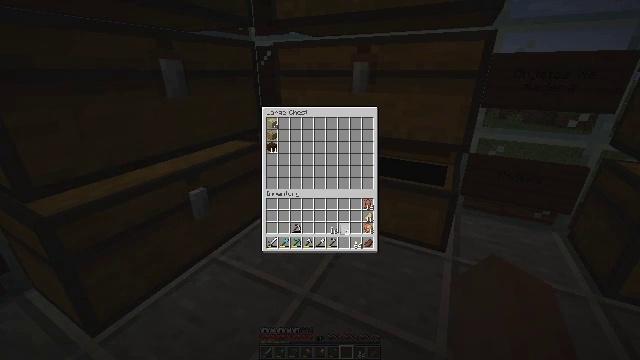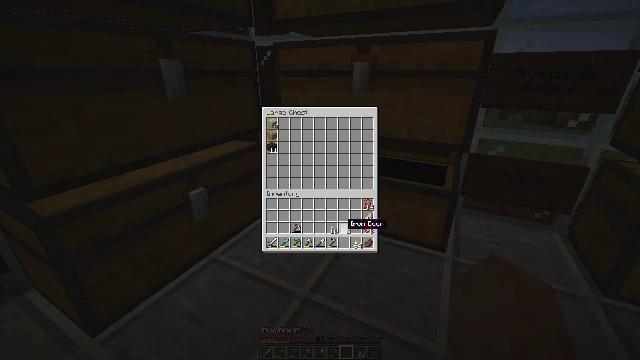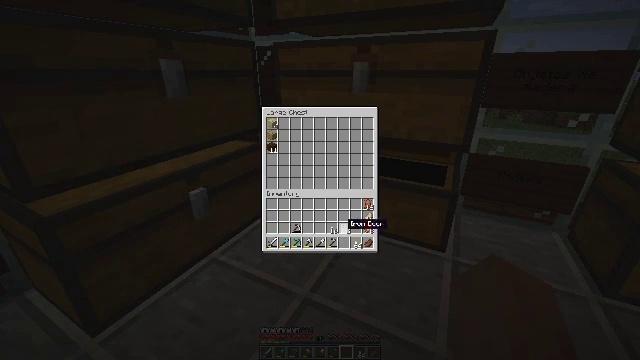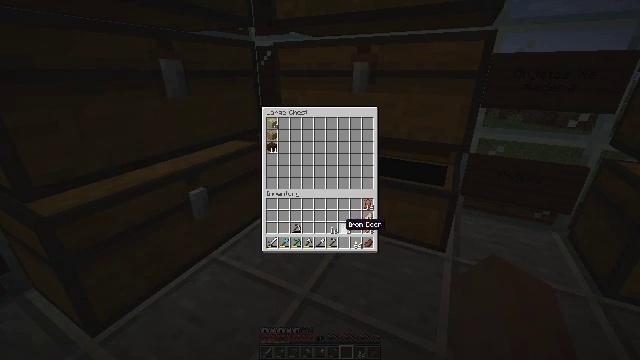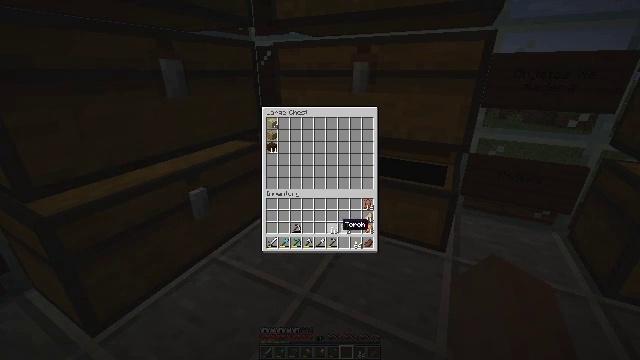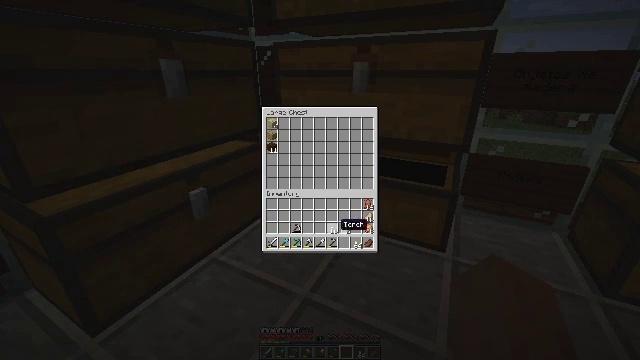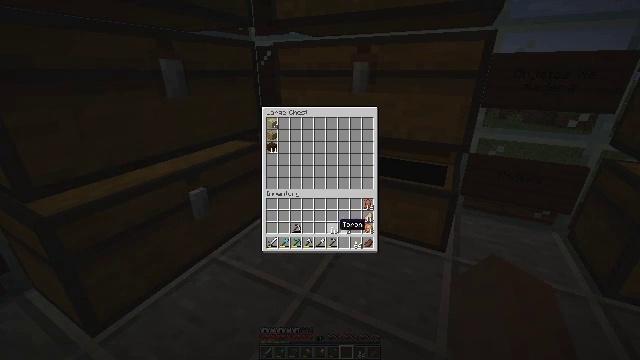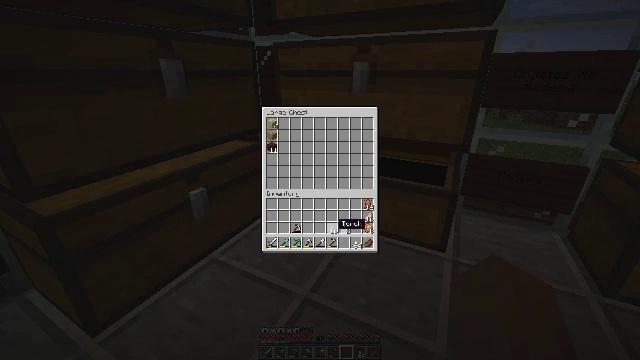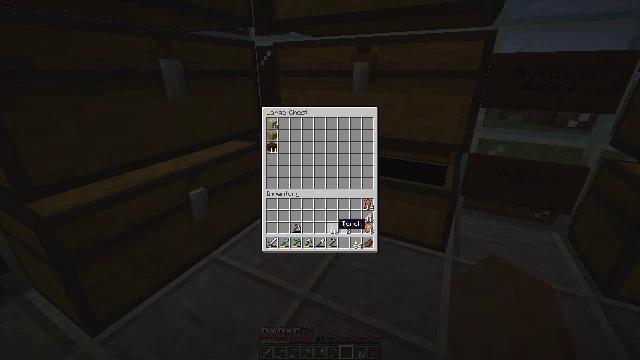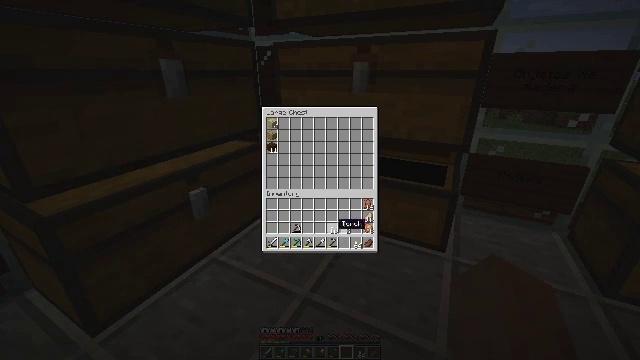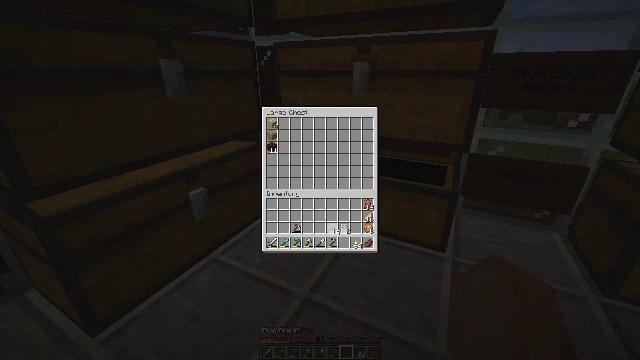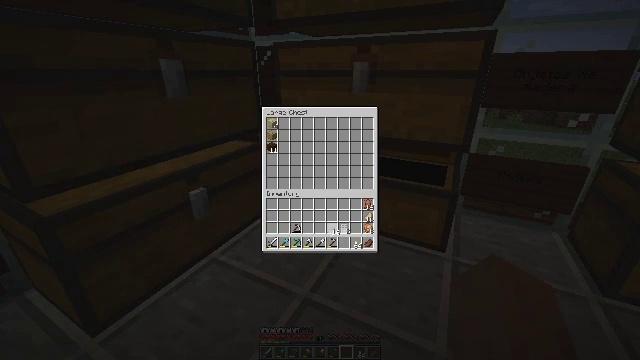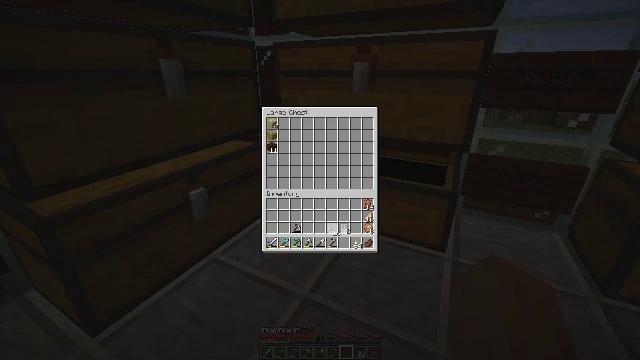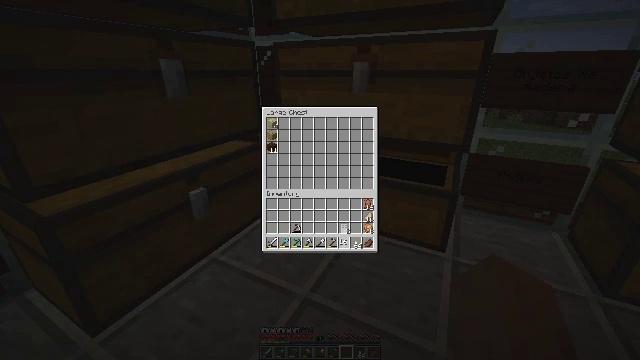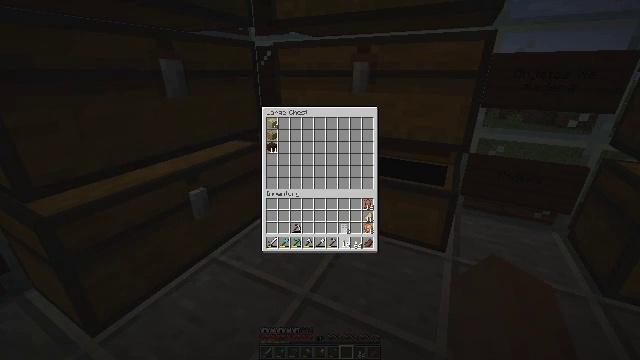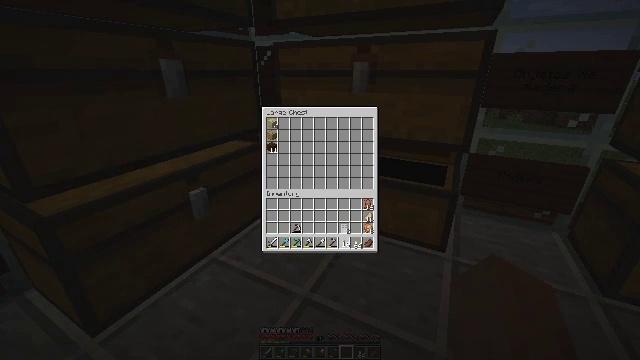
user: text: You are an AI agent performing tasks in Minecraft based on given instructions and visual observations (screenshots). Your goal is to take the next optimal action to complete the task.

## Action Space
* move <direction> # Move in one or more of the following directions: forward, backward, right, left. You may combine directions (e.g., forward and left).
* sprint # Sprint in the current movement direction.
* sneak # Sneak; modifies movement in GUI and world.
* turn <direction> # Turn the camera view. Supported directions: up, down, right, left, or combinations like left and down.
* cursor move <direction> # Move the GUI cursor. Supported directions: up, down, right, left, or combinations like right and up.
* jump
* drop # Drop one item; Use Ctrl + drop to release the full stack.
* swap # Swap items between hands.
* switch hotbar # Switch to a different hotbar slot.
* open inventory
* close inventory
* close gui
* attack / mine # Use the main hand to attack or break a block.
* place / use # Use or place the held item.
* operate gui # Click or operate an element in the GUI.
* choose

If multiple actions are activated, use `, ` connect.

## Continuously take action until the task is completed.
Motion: motion action
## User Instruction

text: In the crafting grid, make a stone button from stone.
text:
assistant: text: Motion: no_op
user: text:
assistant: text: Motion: no_op
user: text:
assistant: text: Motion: no_op
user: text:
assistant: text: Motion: no_op
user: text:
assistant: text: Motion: no_op
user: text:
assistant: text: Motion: no_op
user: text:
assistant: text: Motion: no_op
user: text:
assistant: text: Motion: no_op
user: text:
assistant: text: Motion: no_op
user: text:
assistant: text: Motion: attack / mine
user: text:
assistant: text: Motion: attack / mine
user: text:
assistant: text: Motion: attack / mine
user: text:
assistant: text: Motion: turn right and down
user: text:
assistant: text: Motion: no_op
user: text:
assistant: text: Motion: no_op
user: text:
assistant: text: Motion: no_op
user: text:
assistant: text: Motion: no_op
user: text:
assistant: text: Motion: no_op
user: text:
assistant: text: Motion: no_op
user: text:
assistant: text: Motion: no_op
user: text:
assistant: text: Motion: no_op
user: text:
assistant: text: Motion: no_op
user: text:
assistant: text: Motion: no_op
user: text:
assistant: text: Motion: no_op
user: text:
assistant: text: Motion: no_op
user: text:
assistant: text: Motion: no_op
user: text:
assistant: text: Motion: no_op
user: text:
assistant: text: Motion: attack / mine
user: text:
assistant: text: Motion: attack / mine
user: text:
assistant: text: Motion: attack / mine